Field crop: tomato
Growth stage: 1
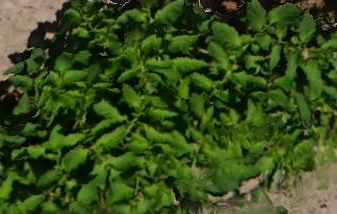
Species: tomato